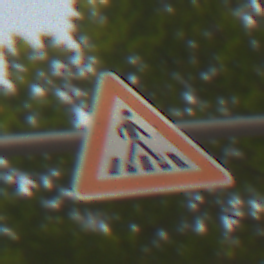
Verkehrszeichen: FussgaengerueberwegLinks
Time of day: SunriseSunset
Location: Outdoor (RoadRail)
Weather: Clear
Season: NotSpecified
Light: Natural